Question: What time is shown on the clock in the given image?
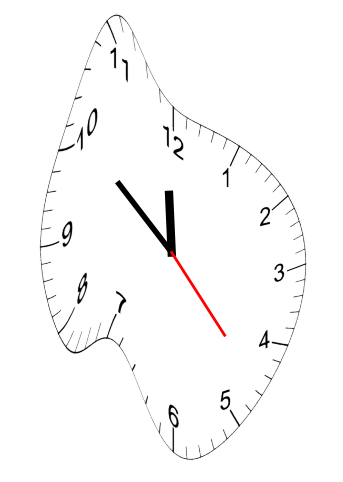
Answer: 11:51:23